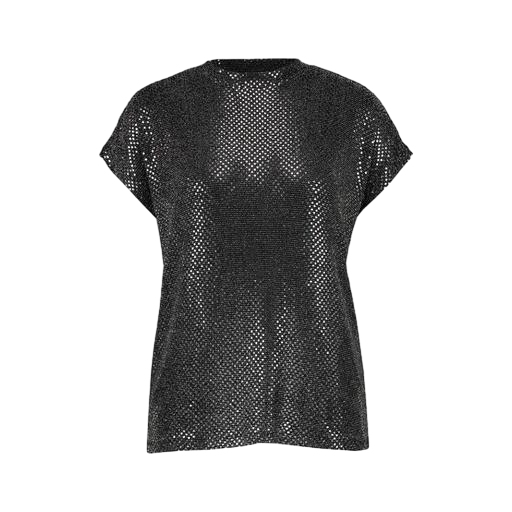
black lurex tee, black geo-print t-shirt only macy, black plus size printed t-shirt only macy, white background